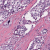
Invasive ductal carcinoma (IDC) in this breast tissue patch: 1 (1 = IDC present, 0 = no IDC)